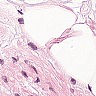
Metastatic tissue present: no